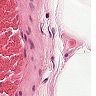
Metastatic tissue present: no